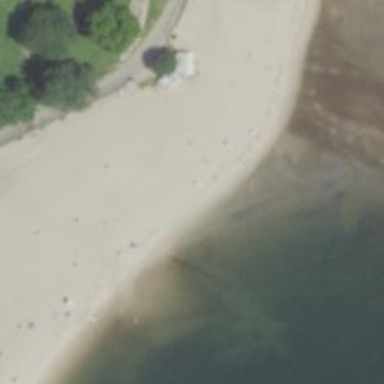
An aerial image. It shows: Beautiful beach with natural surroundings.